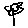
Label: flower